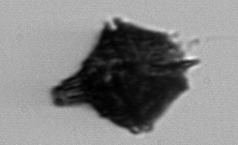
Label: Gonyaulax